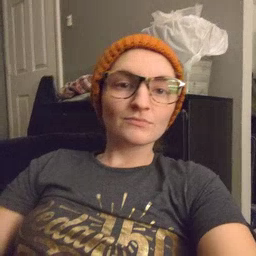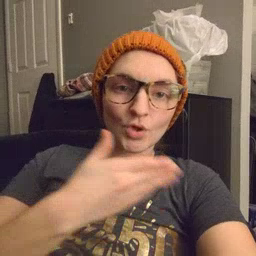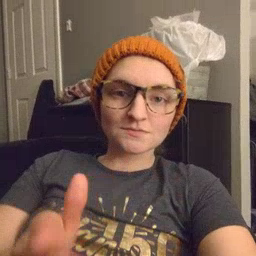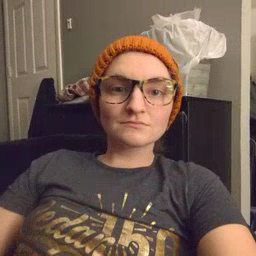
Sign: arm